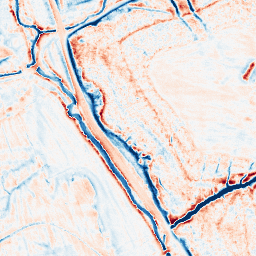
Category: edge_preserving
Decomposition family: anisotropic_diffusion
Decomposition parameters: iterations: 50
kappa: 30
gamma: 0.1
Upsampling method: lanczos
Upsampling parameters: scale: 4
Upsampling scale: 4